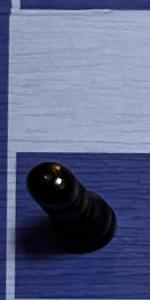
Label: Pawn_Black